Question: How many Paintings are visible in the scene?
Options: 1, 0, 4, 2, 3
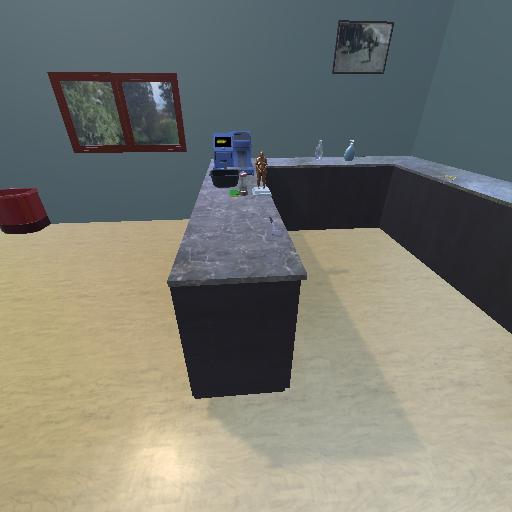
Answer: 1